Interaction volume radius: 10 \u00c5
Interaction volume height: 20 \u00c5
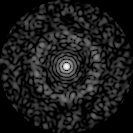
Disorder parameter: 0.8641